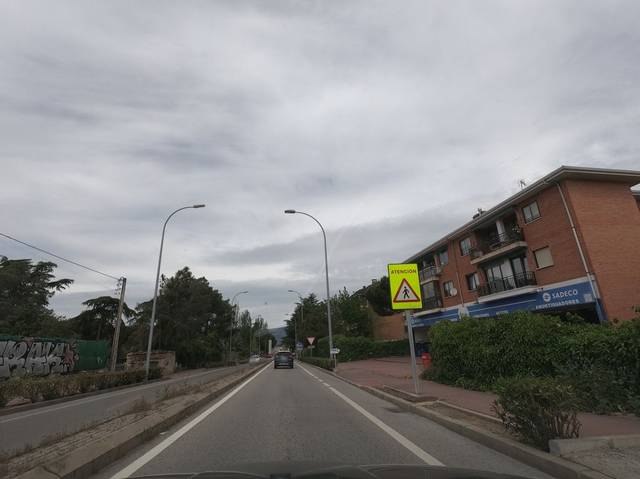
Region: Spain
Coordinates: 40.573, -4.004